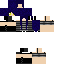
A female human skin with dark skin, wearing brown long hair dressed in a blue hoodie and black pants, featuring a closed mouth.